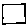
Label: square